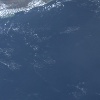
Label: water